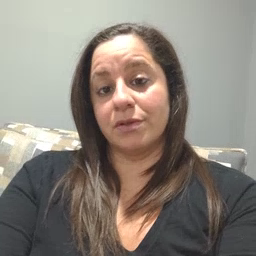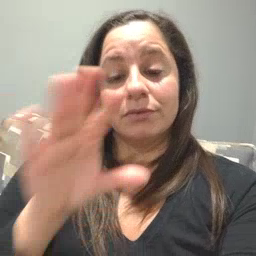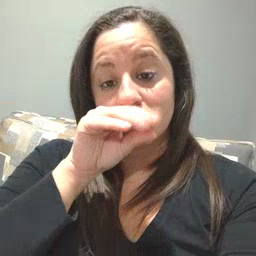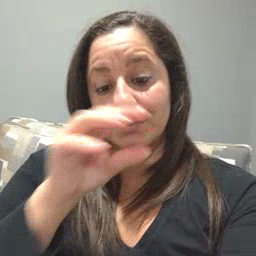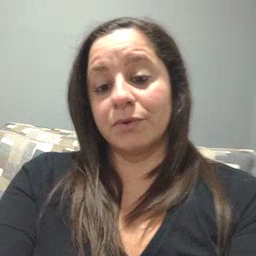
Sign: goose